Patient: sex M, age 70
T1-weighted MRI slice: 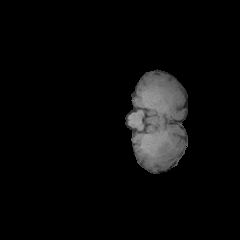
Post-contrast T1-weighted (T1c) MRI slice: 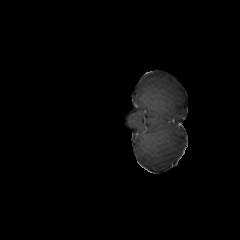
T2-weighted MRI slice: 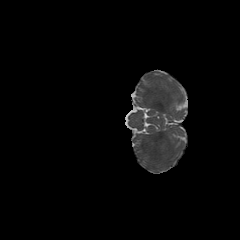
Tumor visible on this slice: no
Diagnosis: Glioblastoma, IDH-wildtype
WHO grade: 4